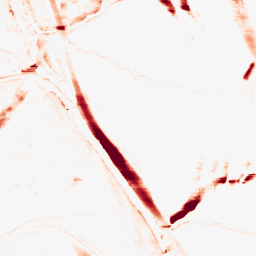
Category: morphological
Decomposition family: morphological_rect
Decomposition parameters: operation: opening
width: 20
height: 5
Upsampling method: cubic_mitchell
Upsampling parameters: scale: 4
Upsampling scale: 4